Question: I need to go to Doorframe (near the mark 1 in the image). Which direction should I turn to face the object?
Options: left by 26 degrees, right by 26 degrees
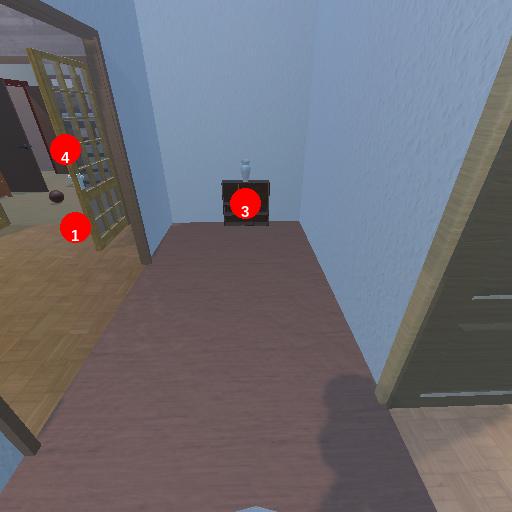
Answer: left by 26 degrees